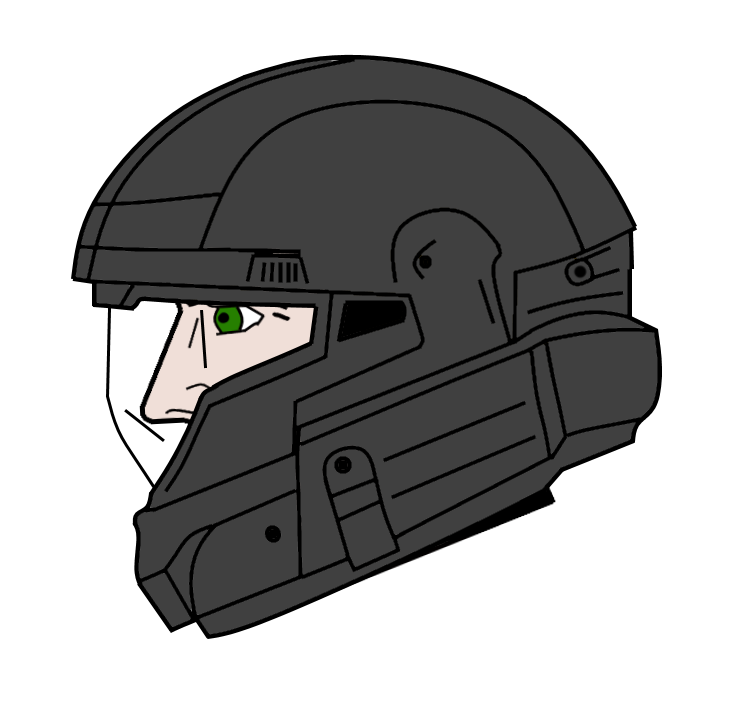
Label: 4_Yes_Chad